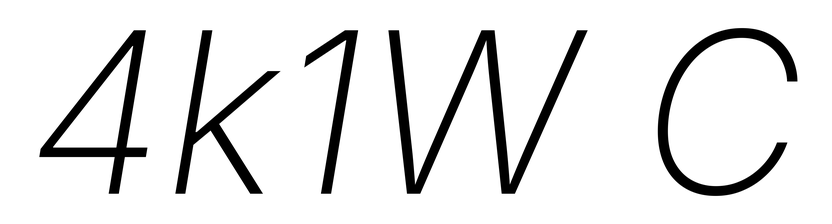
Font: Inter-Italic_ExtraLight_Italic